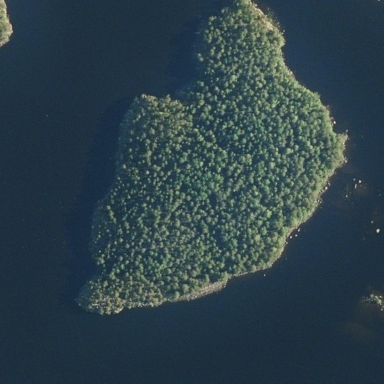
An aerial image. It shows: Island covered with woodland.